Field crop: maize
Growth stage: 2
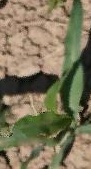
Species: maize